Field crop: tomato
Growth stage: 1
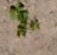
Species: portulaca